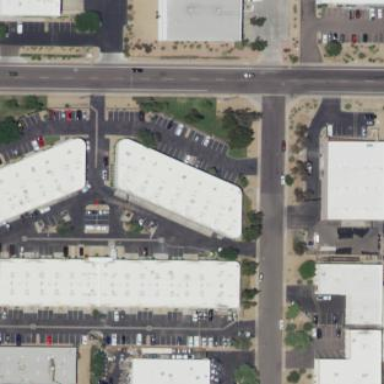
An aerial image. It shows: Commercial building.